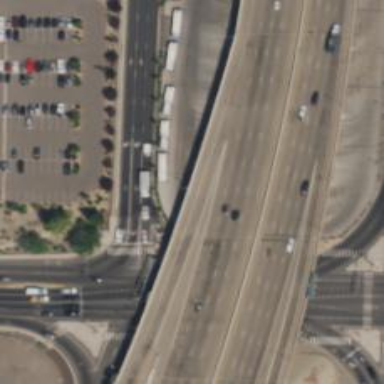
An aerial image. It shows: Viaduct bridge on motorway.